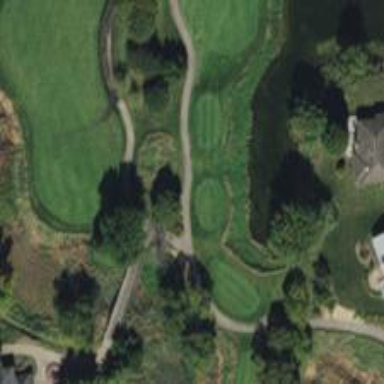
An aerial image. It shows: Service road designated as golf cart path.